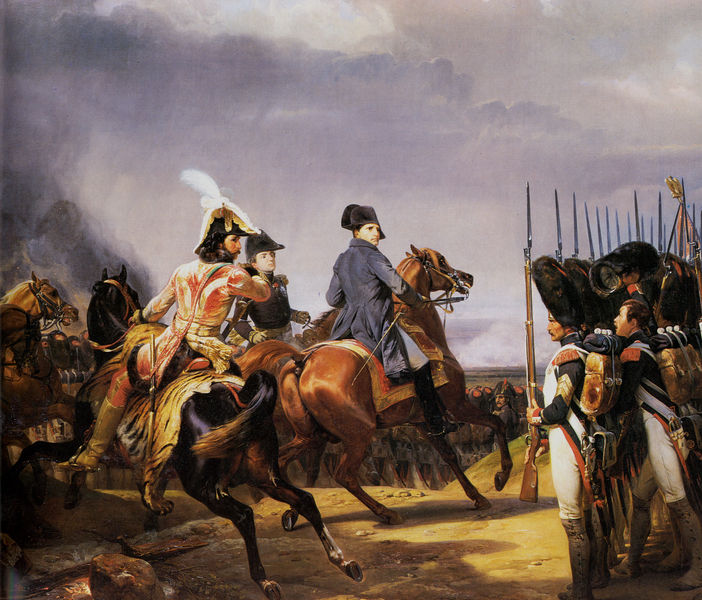
Titel: Bataille d'Iena (14 octobre 1806), Die Schlacht von Jena
Künstler: Horace Vernet
Standort: Versailles
Institution: Galerie des Batailles
Schlagwörter: angriff, blau, feder, gemälde, himmel, kampf, mann, schatten, wolken, gelb, ocker, bewegung, frankreich, grau, hell, hut, hüte, licht, männer, orange, schwarz, weiss, rot, wolke, beige, stehen, steine, tod, öl, hügel, rauch, sonne, boden, gold, mantel, pferd, pferde, reiter, federbusch, hufe, mähne, rappe, reiten, schwung, sprung, steigbügel, zaumzeug, auto, franzosen, krieg, schlacht, vernet, historienbild, soldaten, blut, militär, uniform, uniformen, waffen, soldat, mäntel, reihe, napoleon, dreispitz, helm, offizier, herrscher, armee, heer, gewehr, kavalerie, kavallerie, ross, nüstern, general, historienmalerei, garde, lanzen, feldherr, flinte, pike, piken, schweife, parade, helmbusch, sporen, rucksack, tornister, gewehre, rösser, preußen, infanterie, waterloo, zweispitz, galopp, gefecht, satteldecke, schuss, tigerfell, bajonett, reiterei, bajonette, bonaparte, truppen, musketen, dreizack, befehl, feind, cavallerie, musketiere, marschall, helebarden, befehlshaber, angrigg, attakce, bluz, gkeitschnellih, gwehre, infantierie, kriegsgemälde, napoleon bonaparte, partisanen, dramaturgie, tiegerfell, 1700, uniuformen, truppenschau, ajaccio, grenardiere, schlachtenmalerei, oberbefehlshaber, frieg